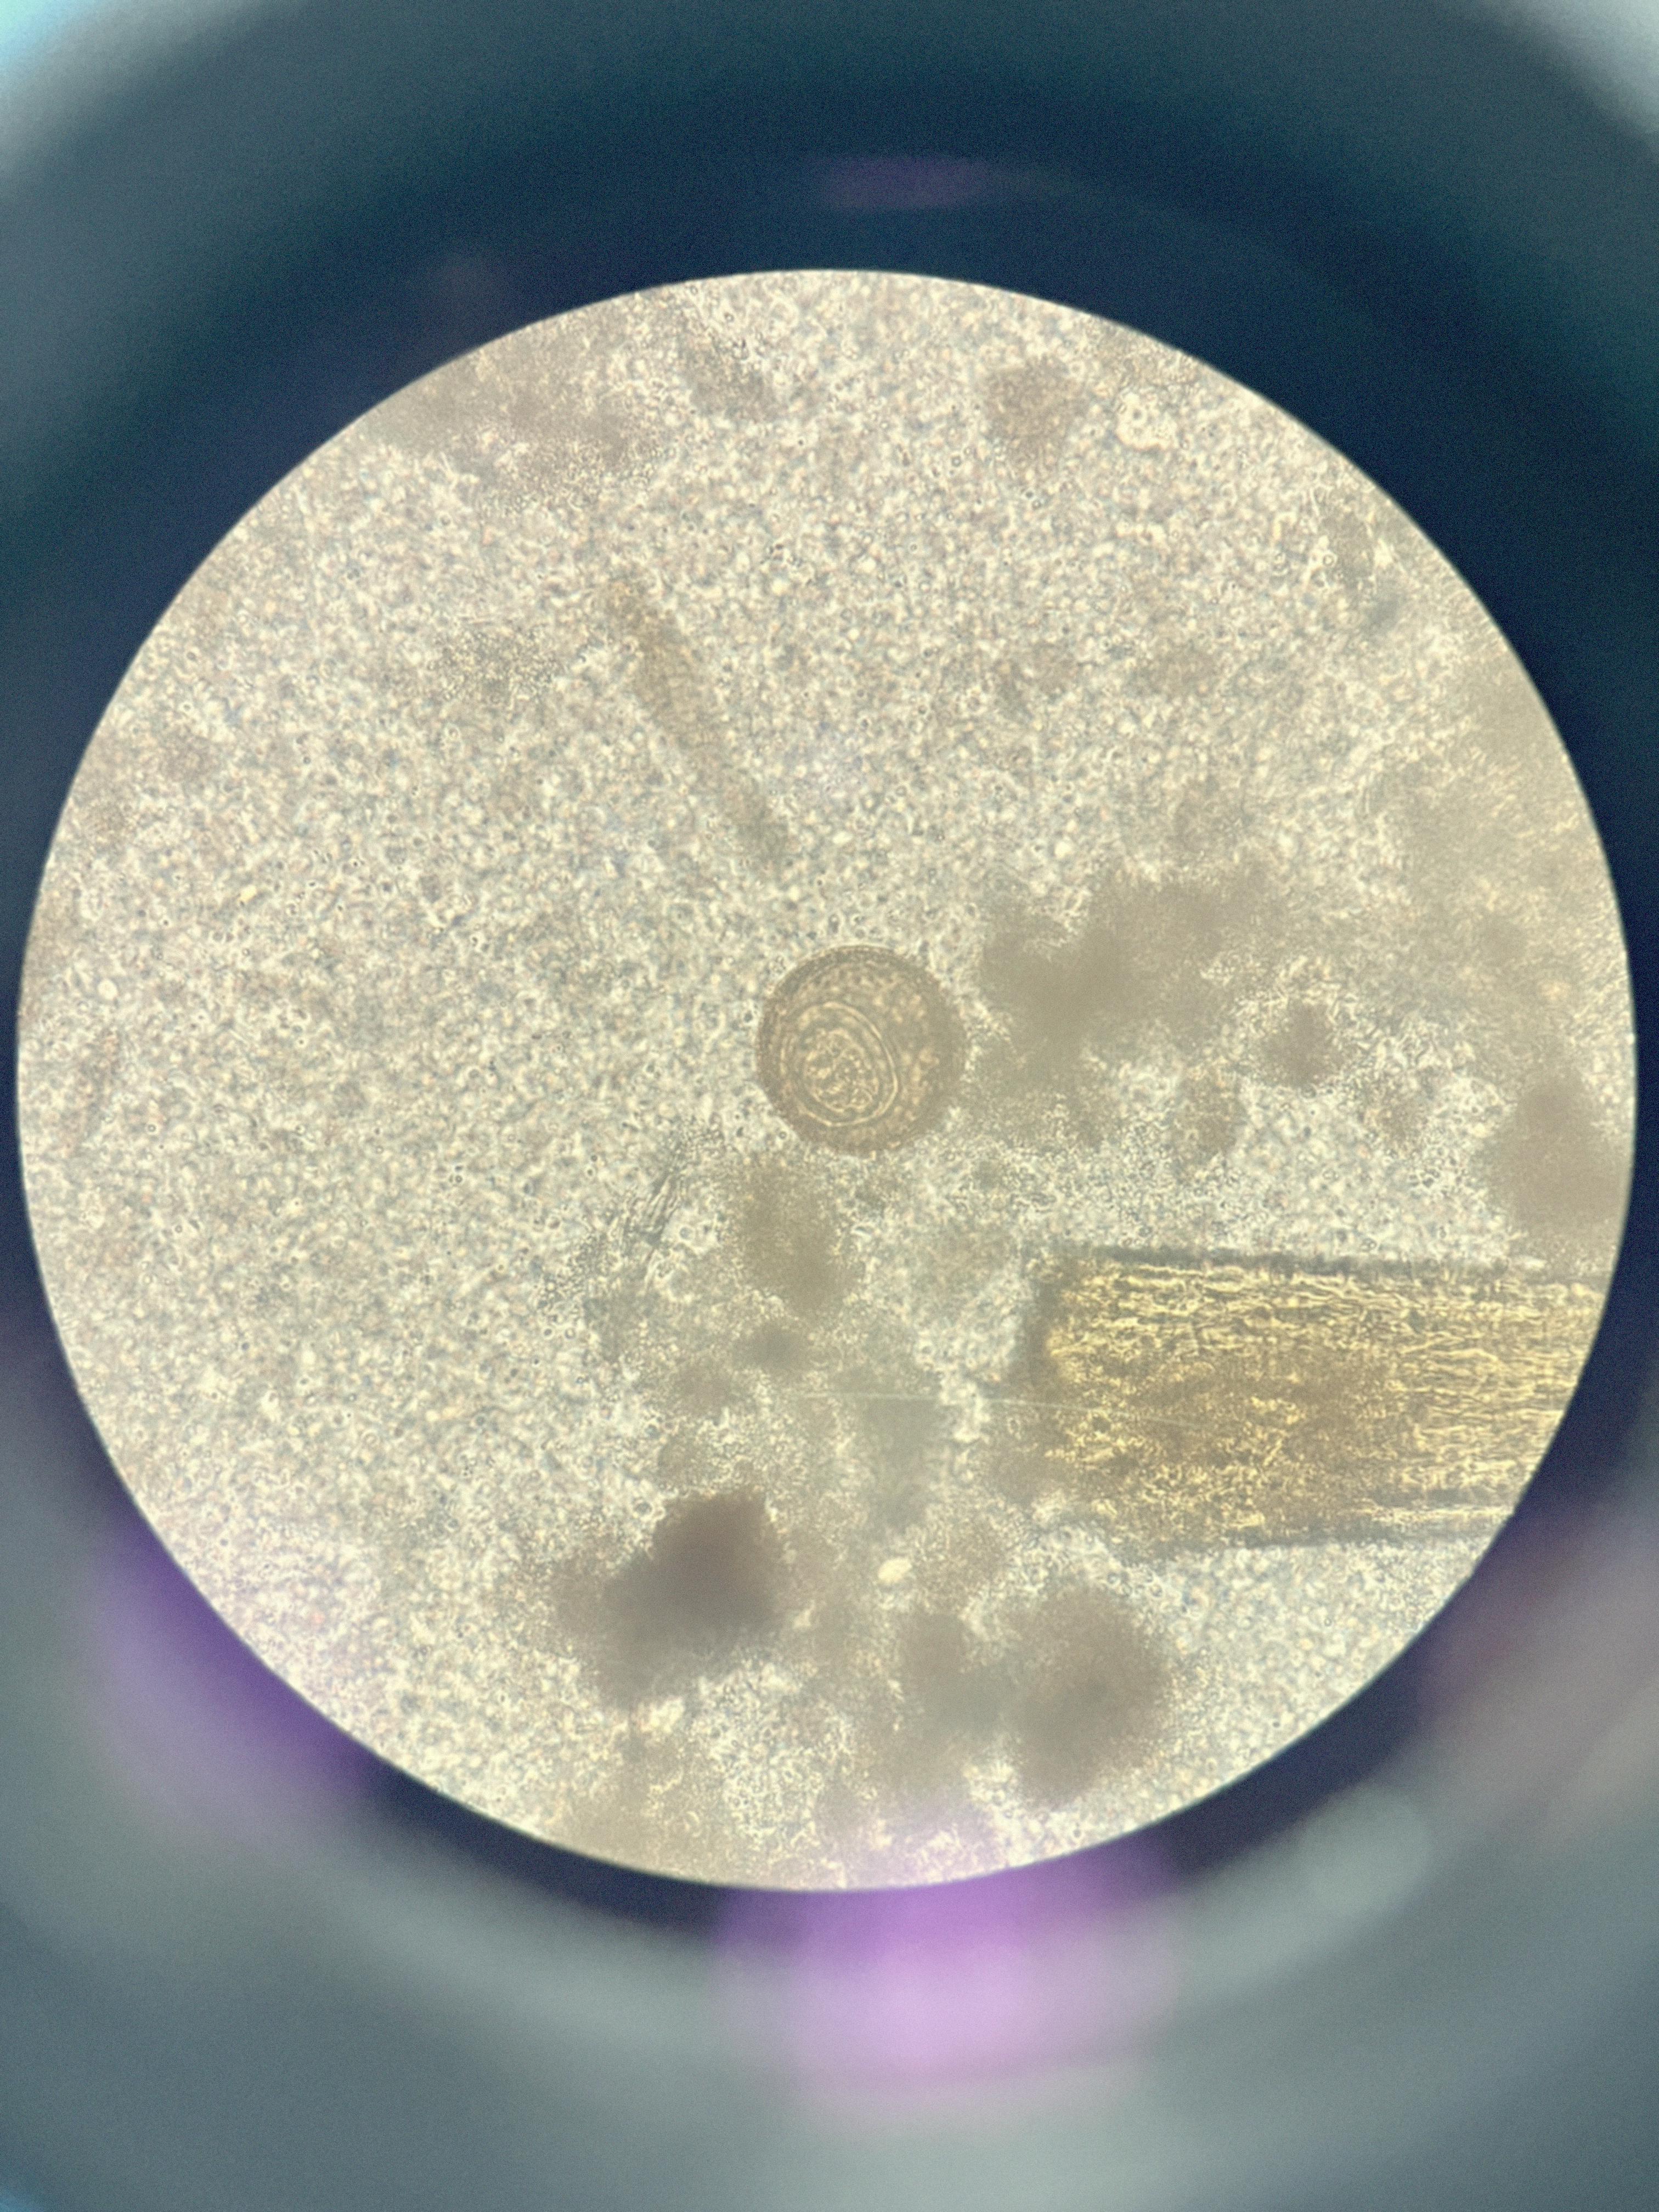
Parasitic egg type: Hymenolepis diminuta